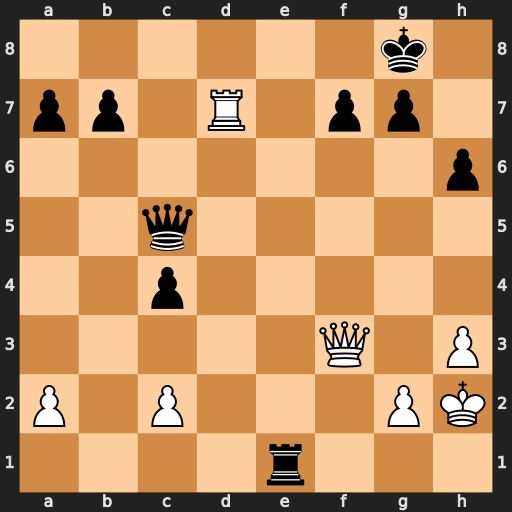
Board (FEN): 6k1/pp1R1pp1/7p/2q5/2p5/5Q1P/P1P3PK/4r3
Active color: w
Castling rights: -
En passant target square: -
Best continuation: Qxf7+ Kh8 Qxg7#